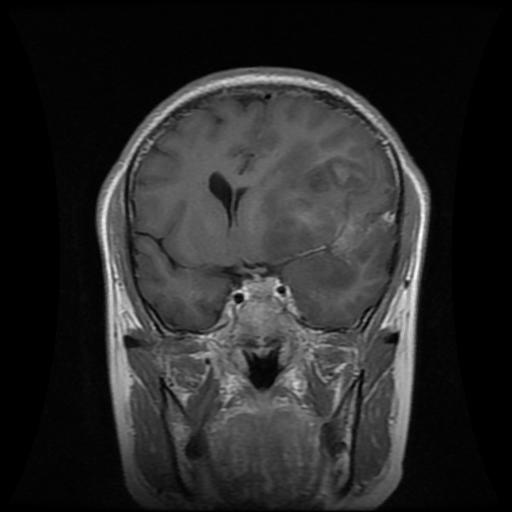
Label: glioma